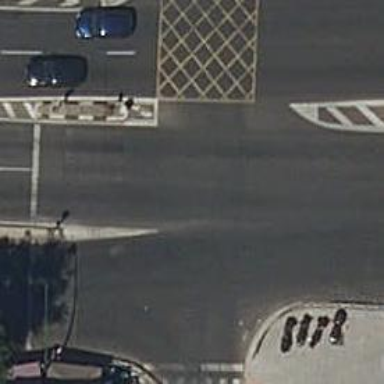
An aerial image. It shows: Road with traffic signals at the crossing.